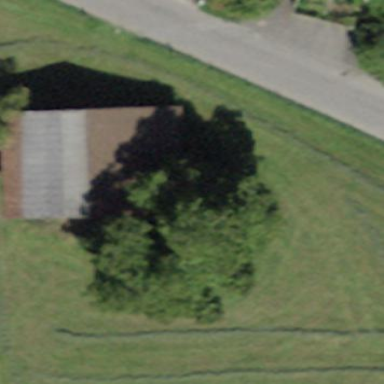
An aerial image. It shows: Barn.